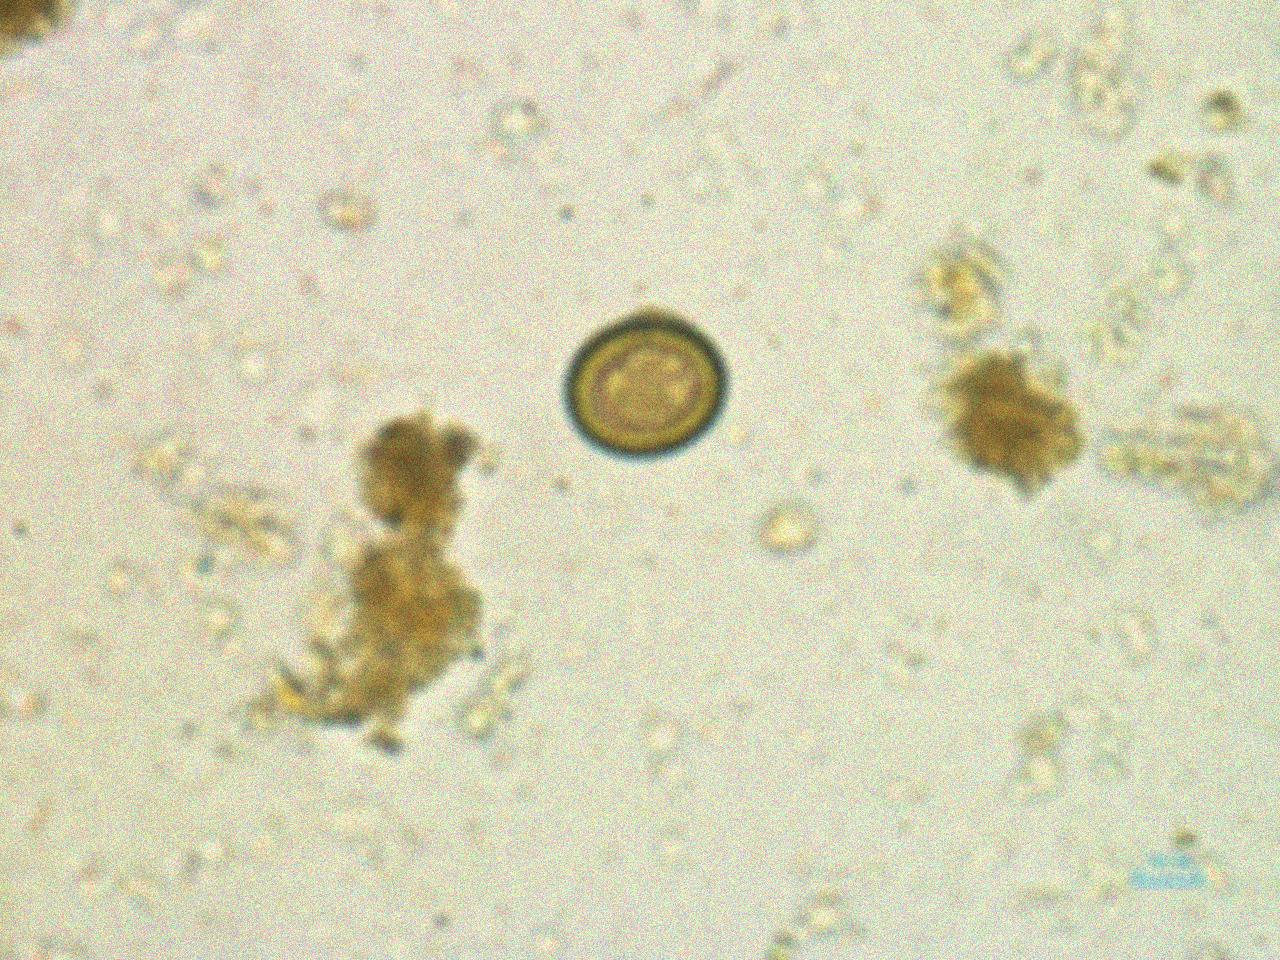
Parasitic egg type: Taenia spp. egg